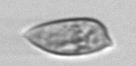
Label: Prorocentrum_dentatum